Question: After adding the following to a Meteor 0.9 project:
'''
standard-app-packages 1.0.0 Include a standard set of Meteor packages in yo...
bootstrap 1.0.0 Front-end framework from Twitter
iron:router 0.9.1 Routing specifically designed for Meteor
accounts-ui 1.0.0 Simple templates to add login widgets to an app
accounts-password 1.0.0 Password support for accounts
'''
and try to display '{{>loginButtons}}':
'''
<template name="header">
<header class="navbar">
<div class="navbar-inner">
<a class="btn btn-navbar" data-toggle="collapse" data-target=".nav-collapse">
<span class="icon-bar"></span>
<span class="icon-bar"></span>
<span class="icon-bar"></span>
</a>
<a class="brand" href="{{pathFor 'postsList'}}">Posts</a>
<div class="nav-collapse collapse">
<ul class="nav pull-right">
<li>{{>loginButtons}}</li>
</ul>
</div>
</div>
</header>
</template>
'''
the username/password dialog is shown partially outside the browser (same in Safari/Firefox/Chrome):

How can I fix it?
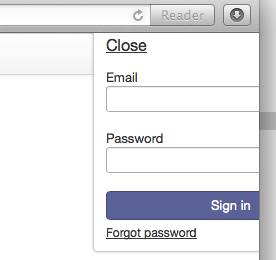
Answer: You can simply use
'''
{{> loginButtons align="right"}}
'''
to make it look like this: